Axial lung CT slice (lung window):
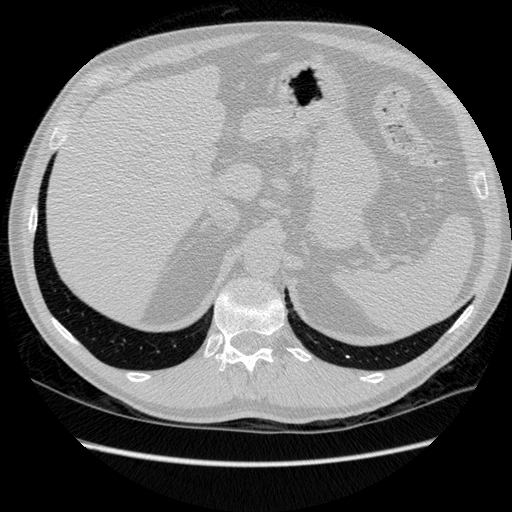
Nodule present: no